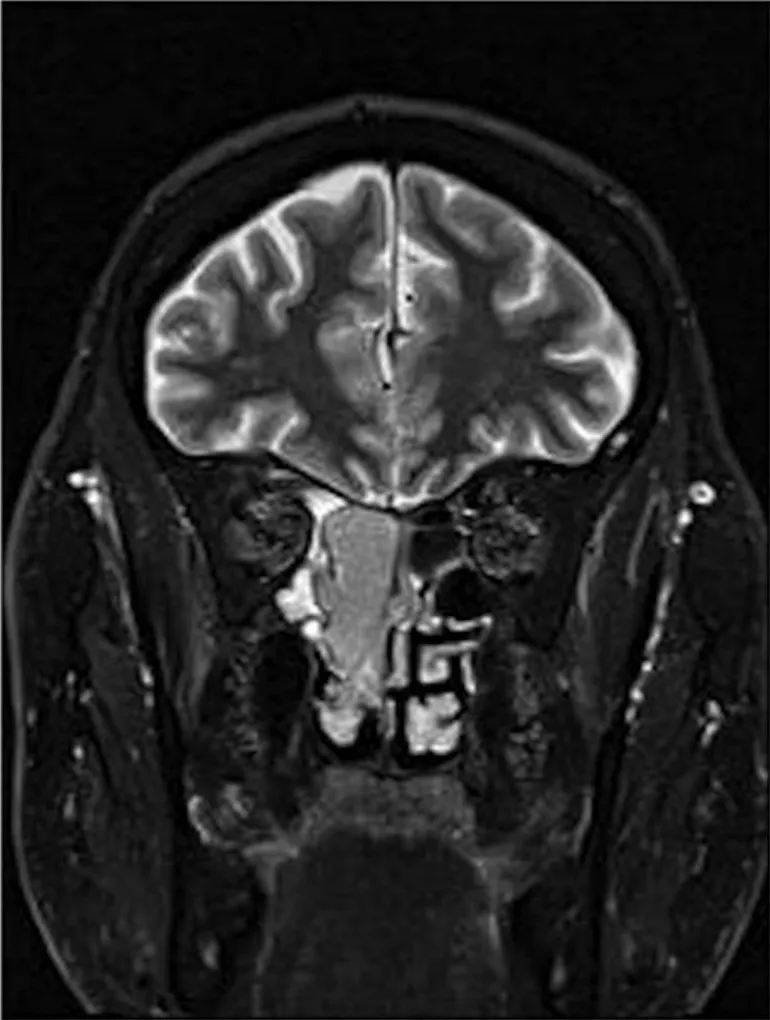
MRI of esthesioneuroblastoma/inverted papilloma collision tumor. Mass can be visualized in addition to inspissated secretions in the surrounding sinuses.
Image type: radiology (mri)